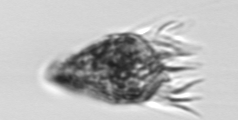
Label: Strombidium_wulffi